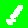
Digit: 1